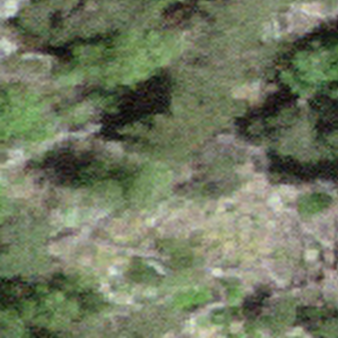
Label: other